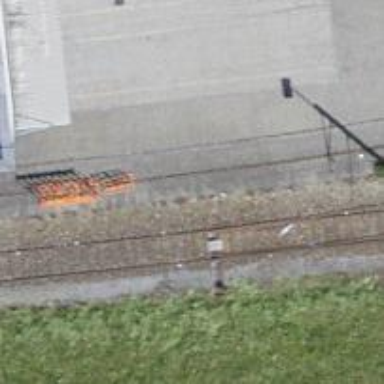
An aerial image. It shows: Railway switch.